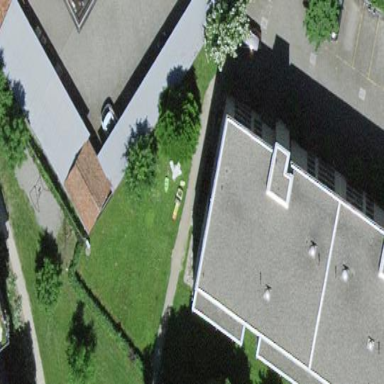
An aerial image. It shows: View of roof of building.